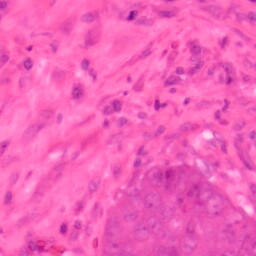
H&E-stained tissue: Colon